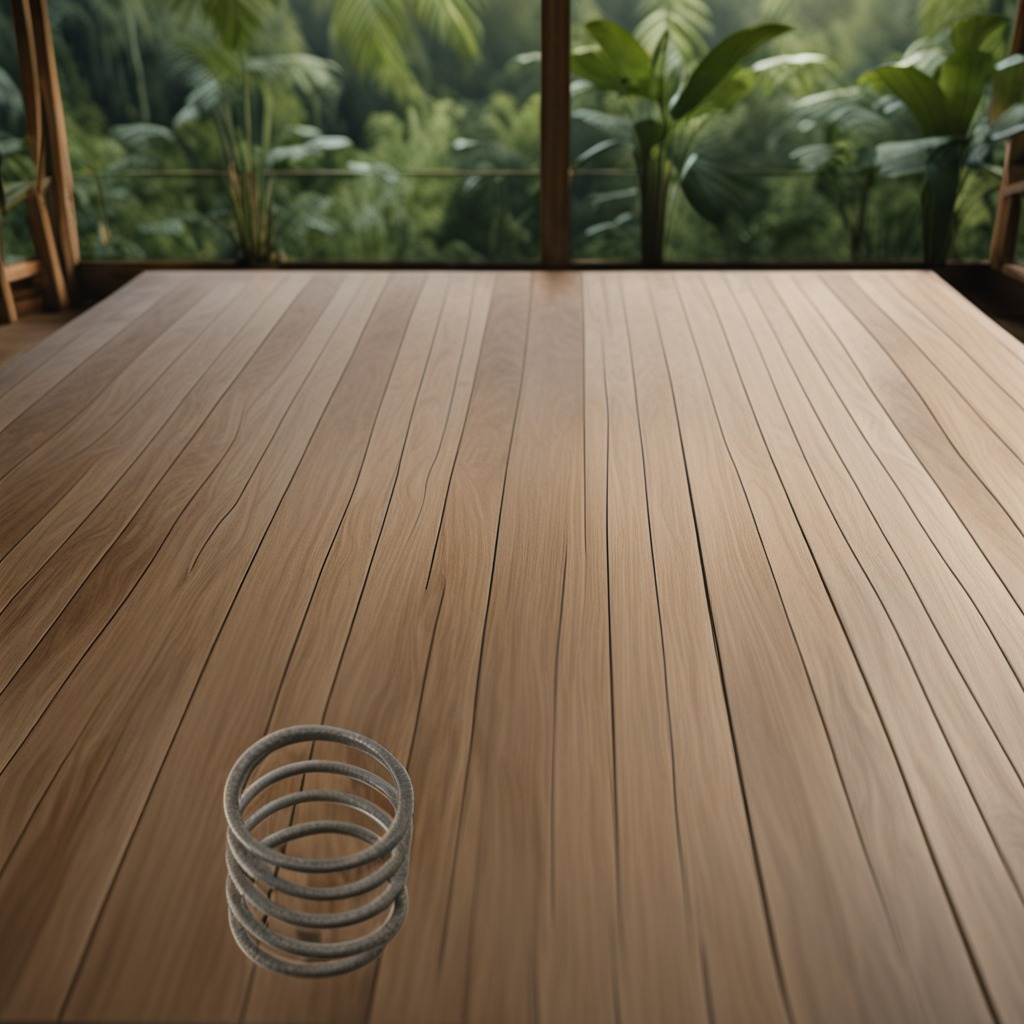
A coiled metal spring is lying on the wooden table.